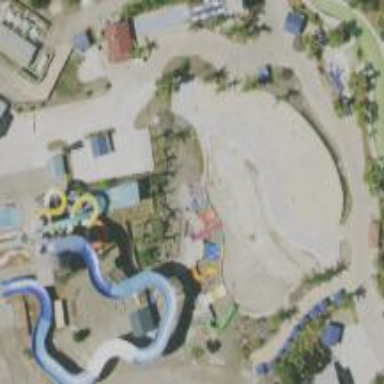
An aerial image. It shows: Water slide attraction.